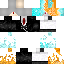
A male human skin with medium skin, wearing brown long hair dressed in a blue suit and black pants, featuring a closed mouth.